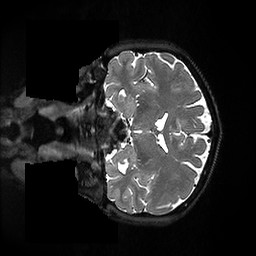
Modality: T2w
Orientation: coronal
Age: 36
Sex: female
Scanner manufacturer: ge
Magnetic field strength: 3 T
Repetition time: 3.202 s
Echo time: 0.06582 s